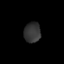
Tissue: lung
Cell type: Others
Senescence score: 0.2236
Nuclear area (px): 336
Mean DAPI intensity: 51.292